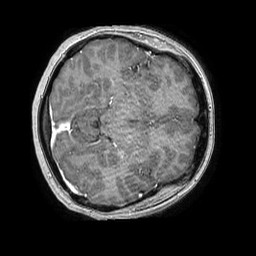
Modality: T1w
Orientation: axial
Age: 30
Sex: female
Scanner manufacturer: philips
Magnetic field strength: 1.5 T
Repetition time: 0.00761 s
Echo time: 0.003459 s